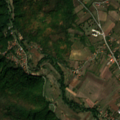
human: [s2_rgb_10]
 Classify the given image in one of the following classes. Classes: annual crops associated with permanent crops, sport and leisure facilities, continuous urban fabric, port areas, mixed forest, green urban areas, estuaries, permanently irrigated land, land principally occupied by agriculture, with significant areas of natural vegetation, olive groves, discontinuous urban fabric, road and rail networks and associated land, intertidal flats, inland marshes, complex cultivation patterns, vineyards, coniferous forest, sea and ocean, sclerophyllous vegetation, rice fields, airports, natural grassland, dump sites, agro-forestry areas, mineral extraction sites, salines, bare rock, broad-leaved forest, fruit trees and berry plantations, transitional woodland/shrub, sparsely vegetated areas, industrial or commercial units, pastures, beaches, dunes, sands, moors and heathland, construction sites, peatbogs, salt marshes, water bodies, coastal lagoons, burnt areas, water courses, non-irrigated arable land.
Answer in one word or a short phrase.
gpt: discontinuous urban fabric, complex cultivation patterns, land principally occupied by agriculture, with significant areas of natural vegetation, broad-leaved forest